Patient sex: F
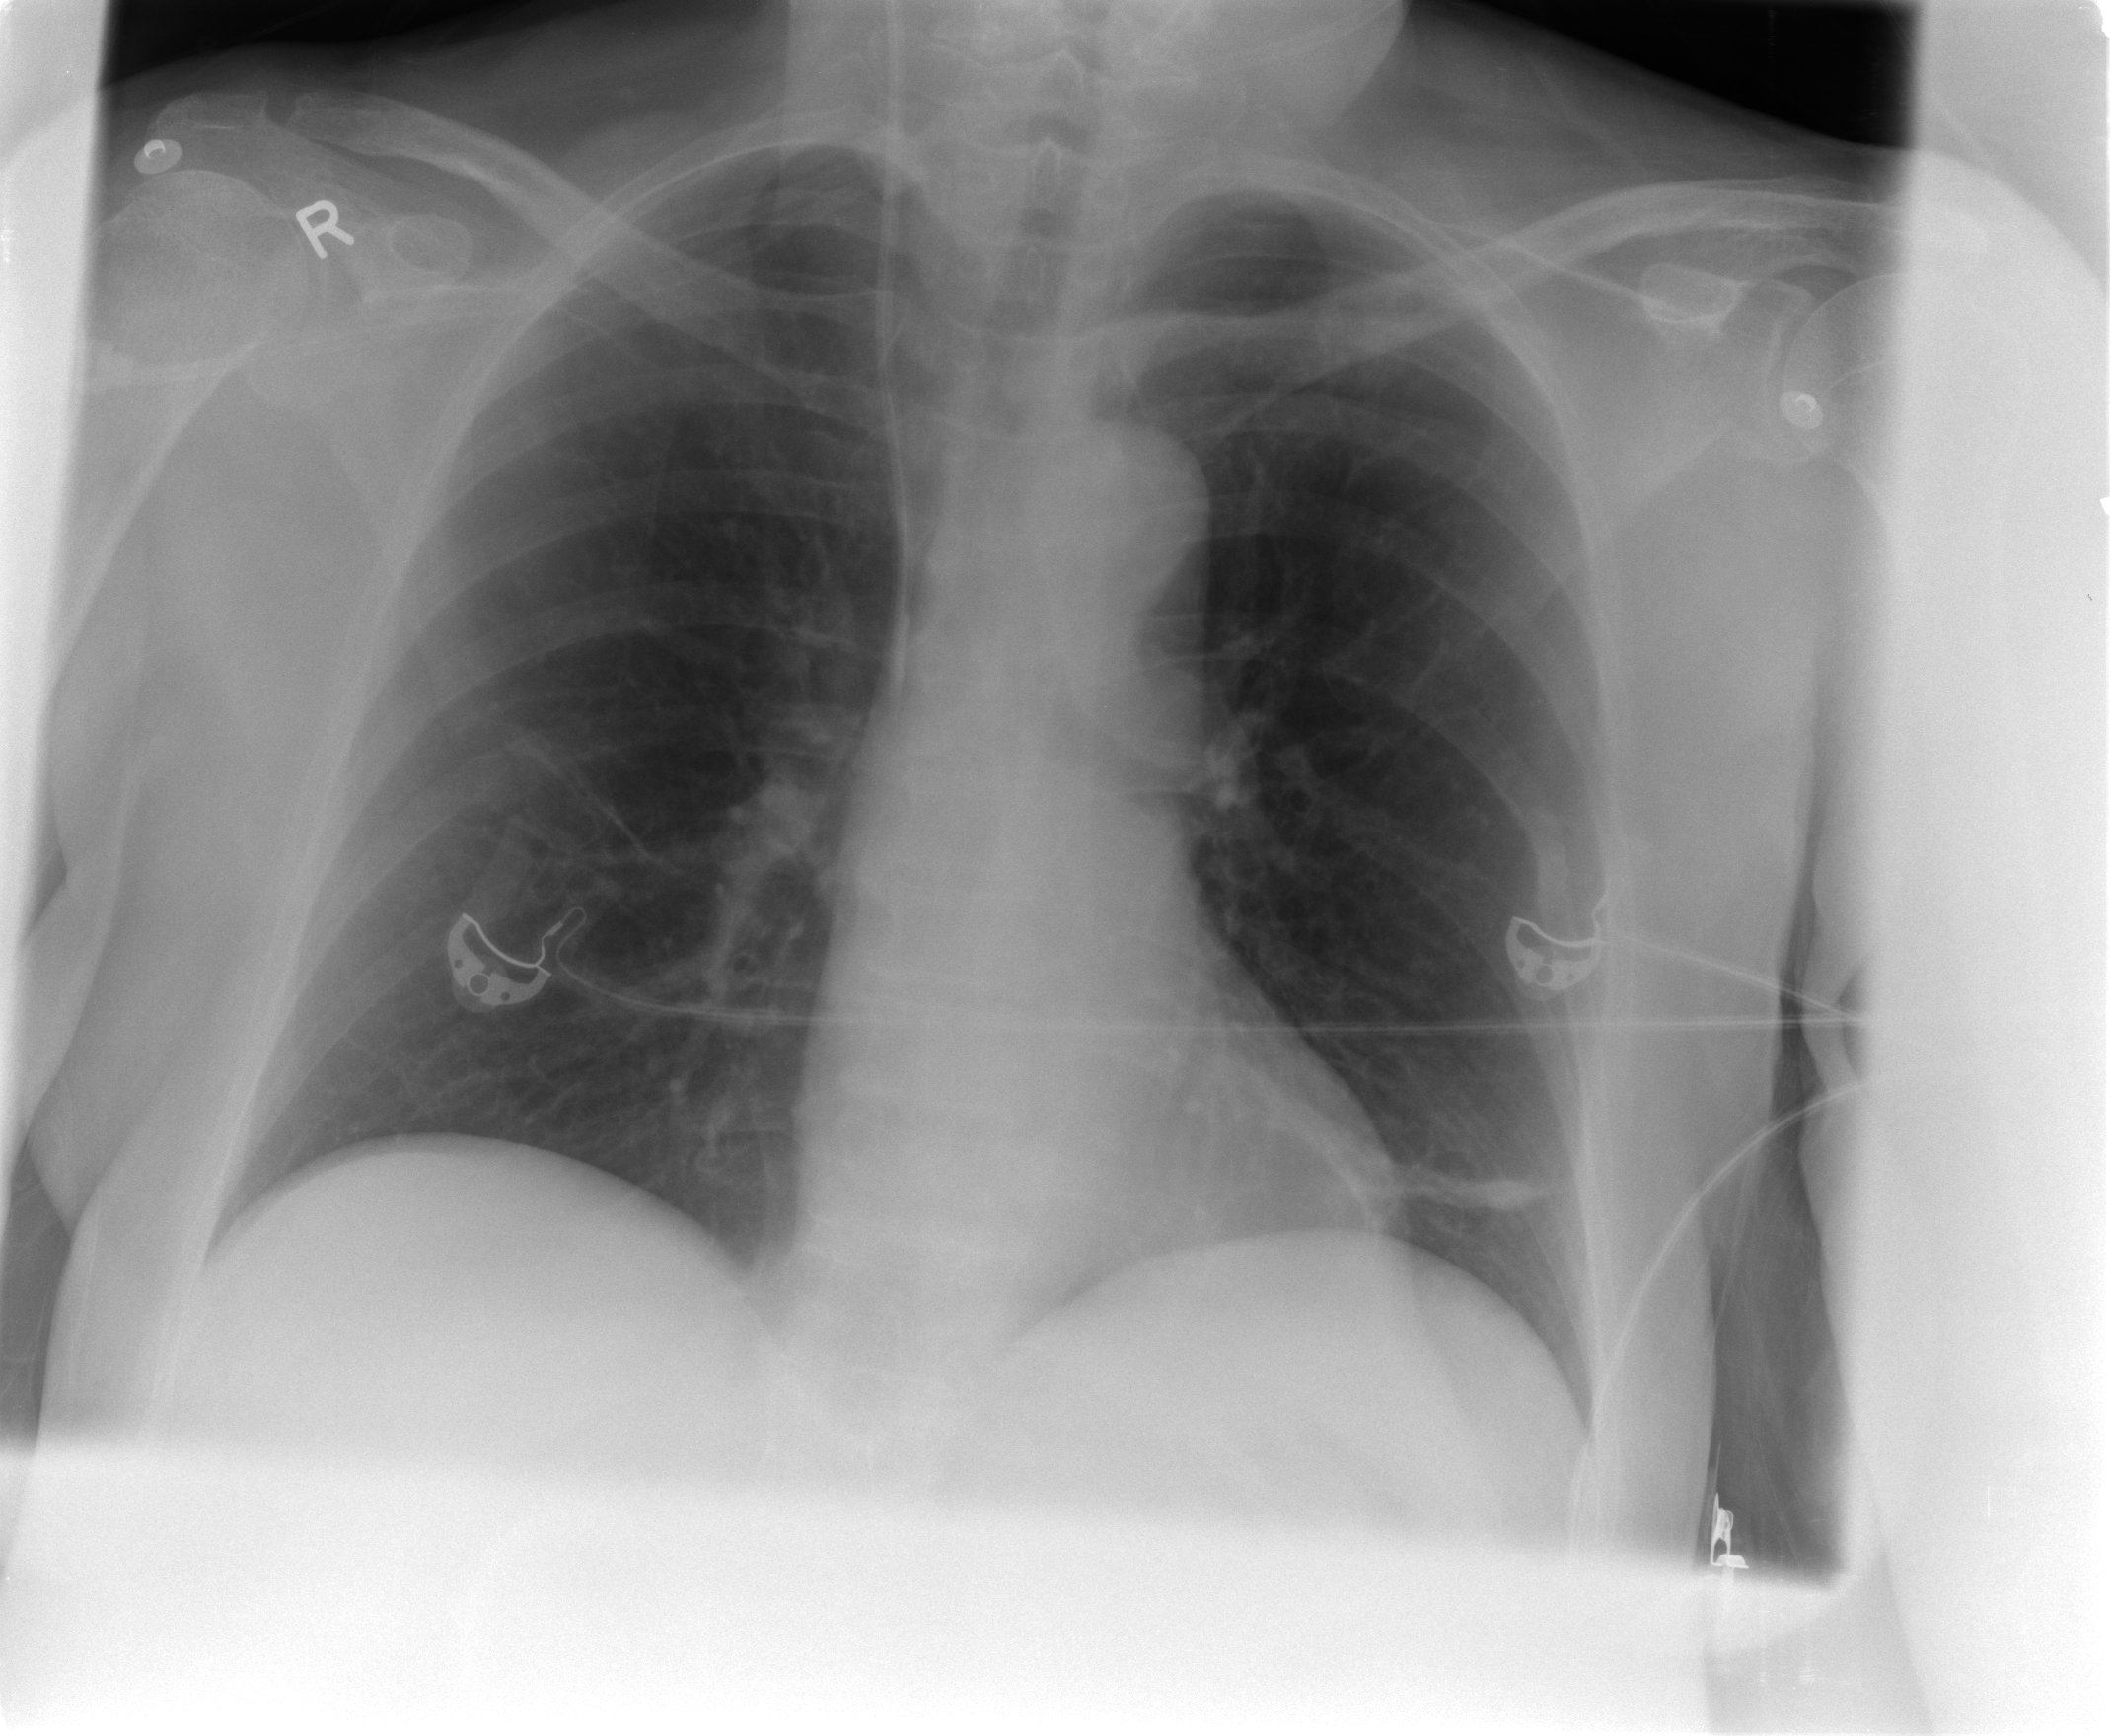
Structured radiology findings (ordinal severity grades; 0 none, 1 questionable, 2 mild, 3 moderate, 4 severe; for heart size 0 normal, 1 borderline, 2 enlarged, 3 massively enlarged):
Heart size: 0
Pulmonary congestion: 0
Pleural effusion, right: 0
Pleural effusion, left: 0
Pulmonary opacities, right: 0
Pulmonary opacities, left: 0
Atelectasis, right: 0
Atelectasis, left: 2